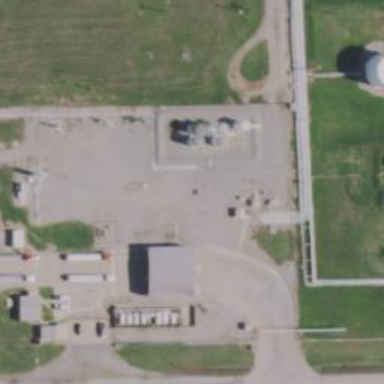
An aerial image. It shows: Storage tank with man-made structure.